Interaction volume radius: 10 \u00c5
Interaction volume height: 30 \u00c5
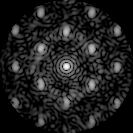
Disorder parameter: 0.4412